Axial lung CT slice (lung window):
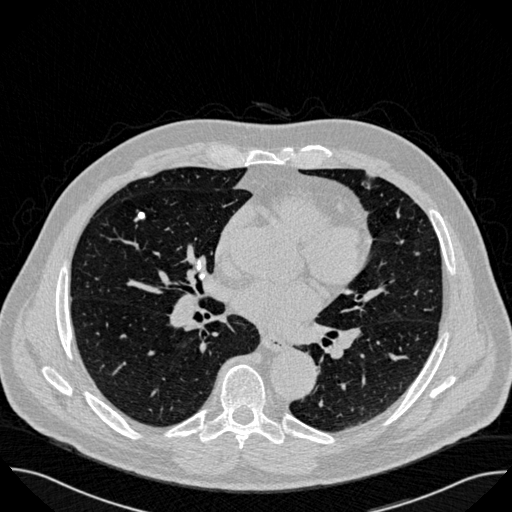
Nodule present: yes
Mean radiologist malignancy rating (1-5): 1